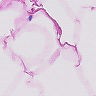
Metastatic tissue present: no